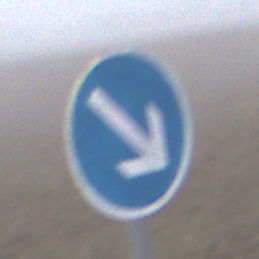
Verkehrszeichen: VorgeschriebeneVorbeifahrtRechts
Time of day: MorningAfternoon
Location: Outdoor (RoadRail)
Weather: Overcast
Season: NotSpecified
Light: Natural